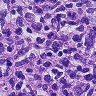
Metastatic tissue present: no